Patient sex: M
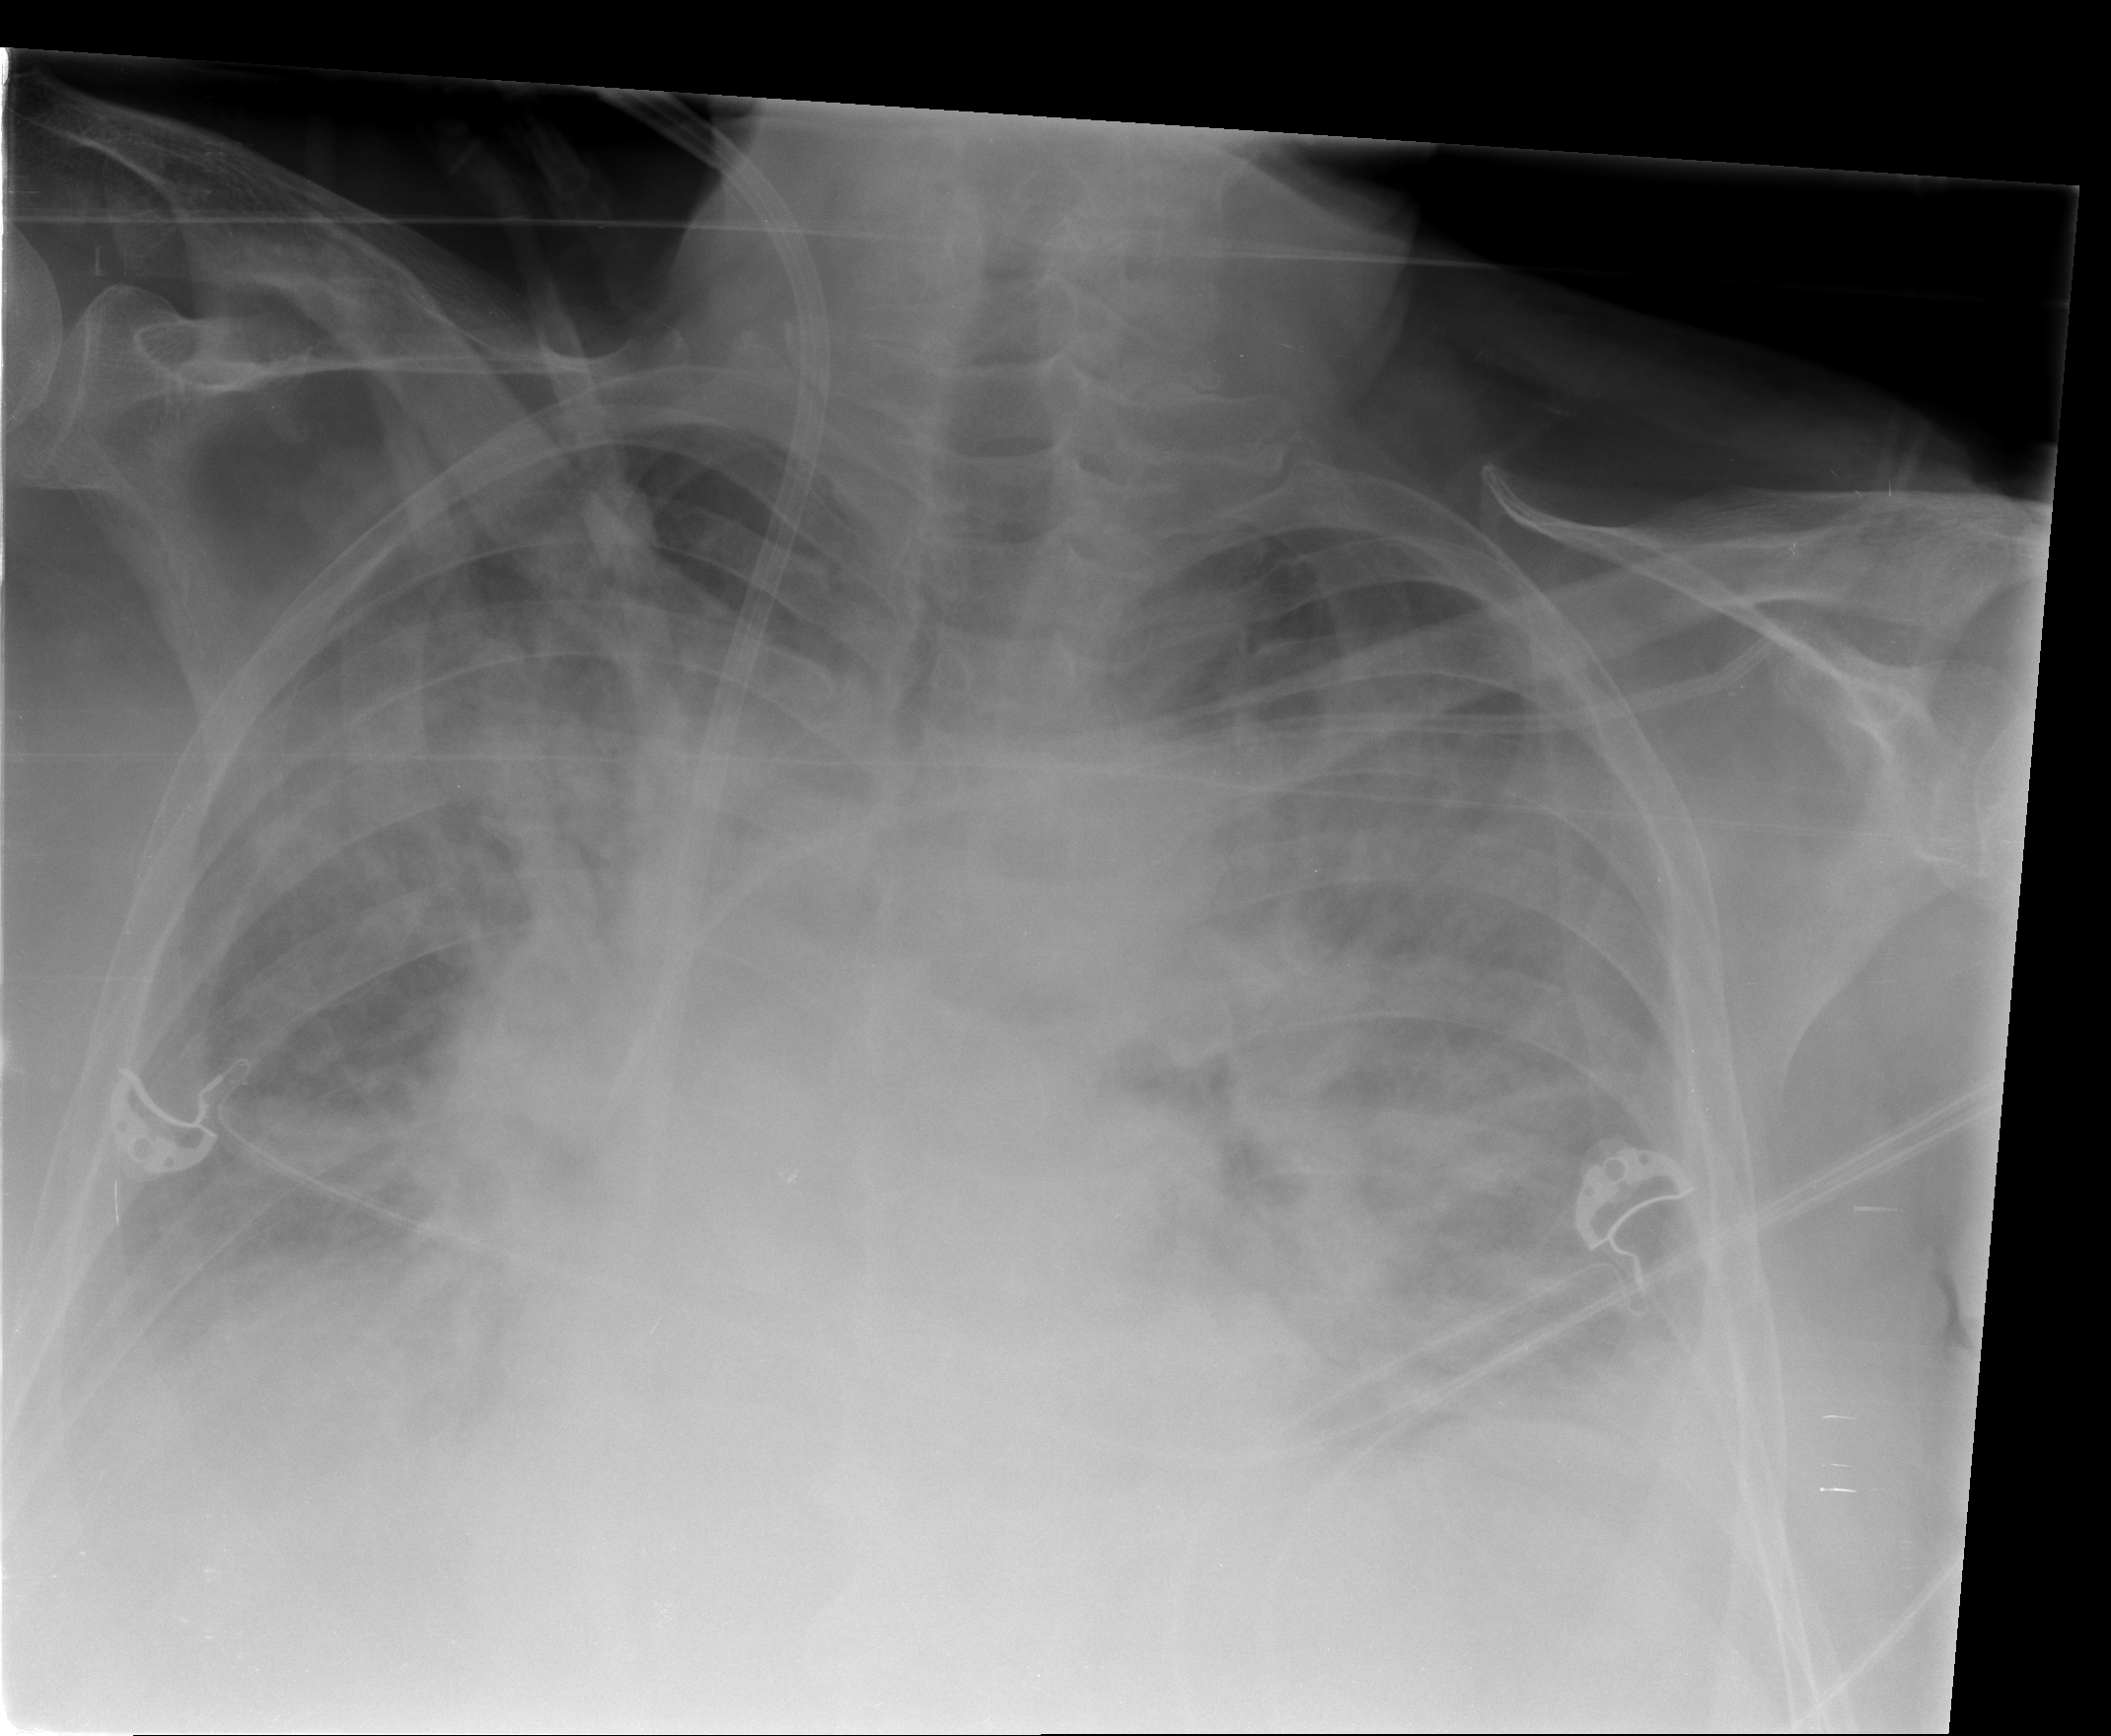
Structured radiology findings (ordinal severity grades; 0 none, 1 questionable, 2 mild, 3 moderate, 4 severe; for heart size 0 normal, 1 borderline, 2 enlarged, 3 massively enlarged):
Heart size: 2
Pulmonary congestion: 3
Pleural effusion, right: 2
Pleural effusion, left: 2
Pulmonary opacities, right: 3
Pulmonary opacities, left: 3
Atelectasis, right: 2
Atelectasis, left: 3